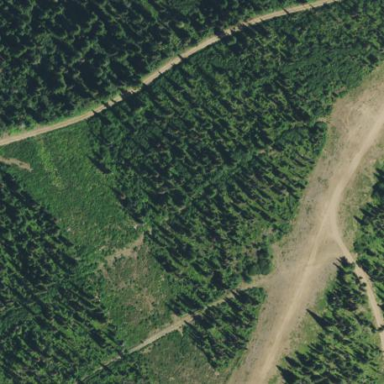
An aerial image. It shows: Mixed forest with variety of leaf types and cycles.